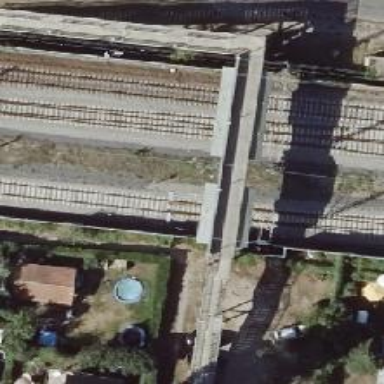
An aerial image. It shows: Railway switch with the turnout side on the left.